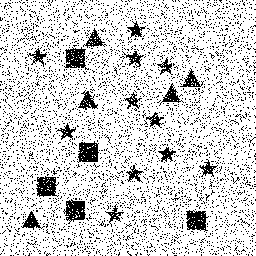
Squares: 5
Triangles: 5
Stars: 11
Total shapes: 21